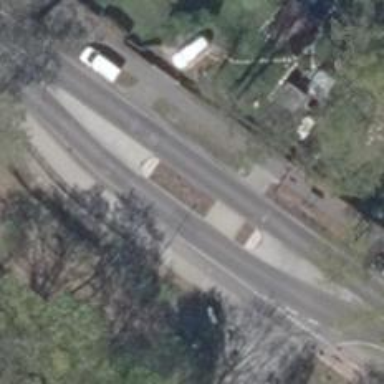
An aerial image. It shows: Asphalt road with primary highway designation. There are separate sidewalks on both sides.